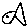
Label: fish